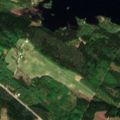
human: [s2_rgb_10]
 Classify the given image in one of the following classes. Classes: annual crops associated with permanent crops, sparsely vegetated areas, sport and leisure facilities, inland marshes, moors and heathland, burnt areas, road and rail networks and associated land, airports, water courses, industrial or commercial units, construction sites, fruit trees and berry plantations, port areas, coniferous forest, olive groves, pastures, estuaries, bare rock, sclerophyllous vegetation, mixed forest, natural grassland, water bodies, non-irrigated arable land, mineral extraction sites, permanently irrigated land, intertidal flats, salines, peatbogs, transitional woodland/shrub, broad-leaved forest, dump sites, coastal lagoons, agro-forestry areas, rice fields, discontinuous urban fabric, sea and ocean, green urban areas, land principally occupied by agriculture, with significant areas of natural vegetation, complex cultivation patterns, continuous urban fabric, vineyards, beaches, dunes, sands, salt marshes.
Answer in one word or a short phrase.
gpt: land principally occupied by agriculture, with significant areas of natural vegetation, coniferous forest, mixed forest, water bodies